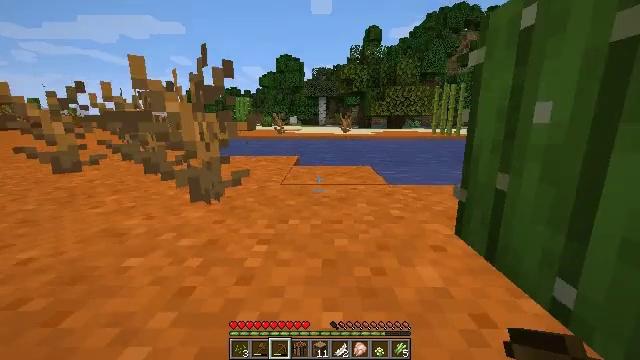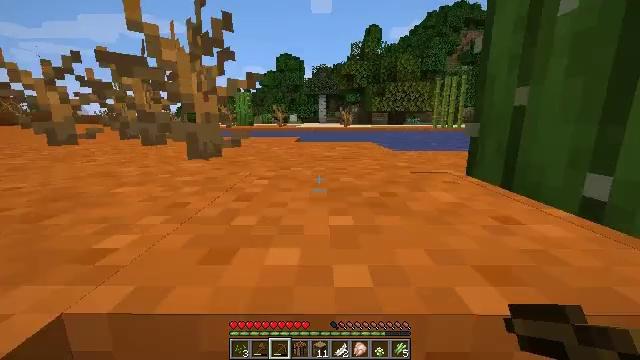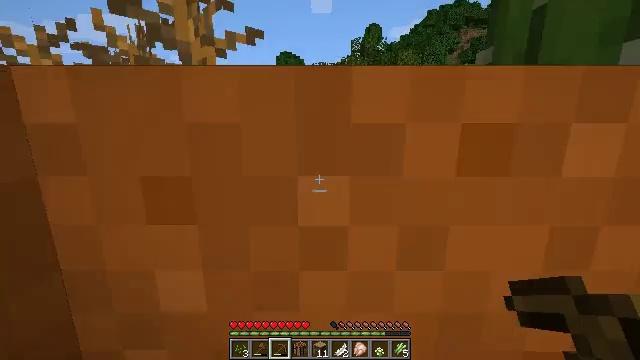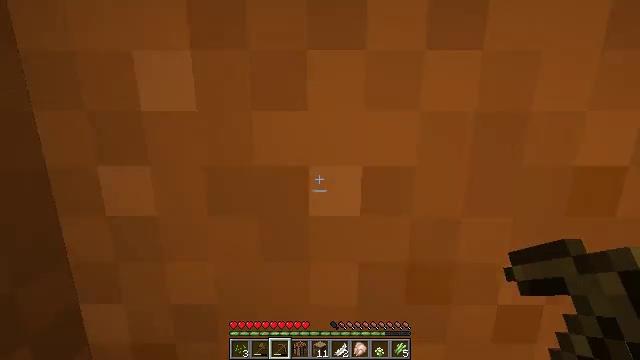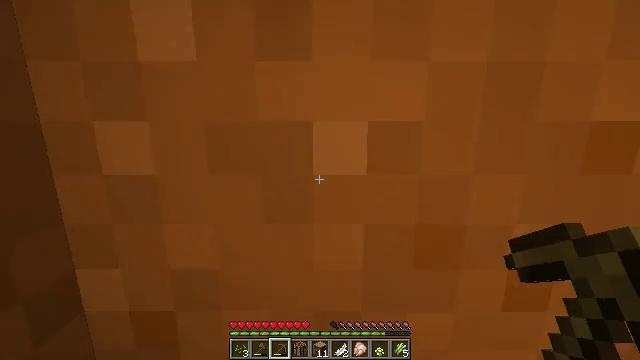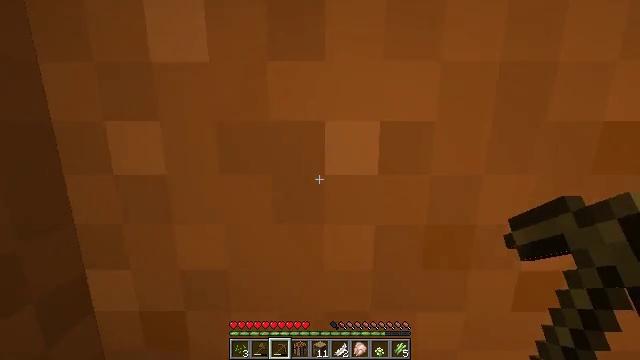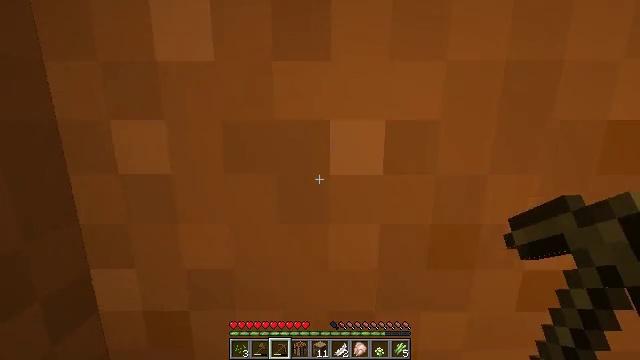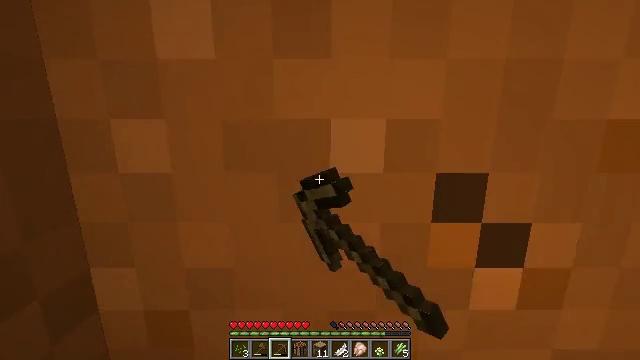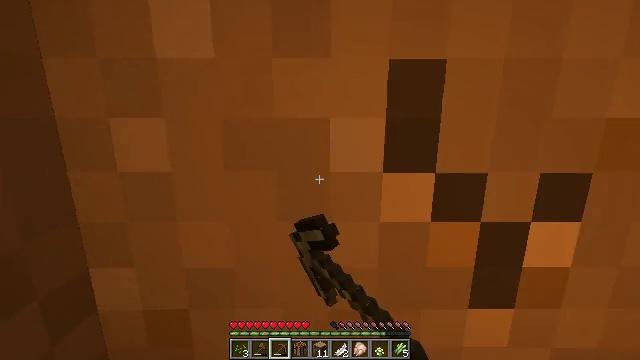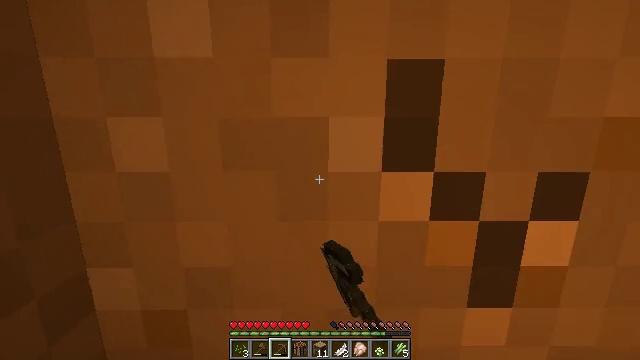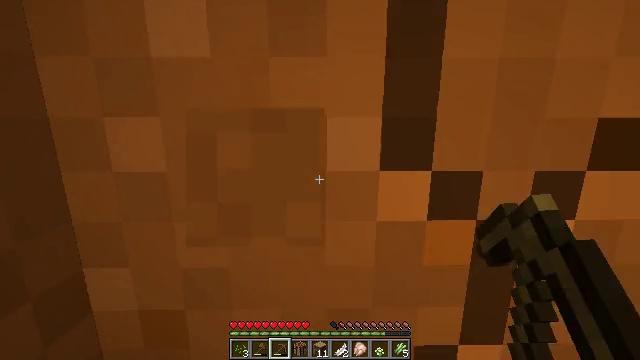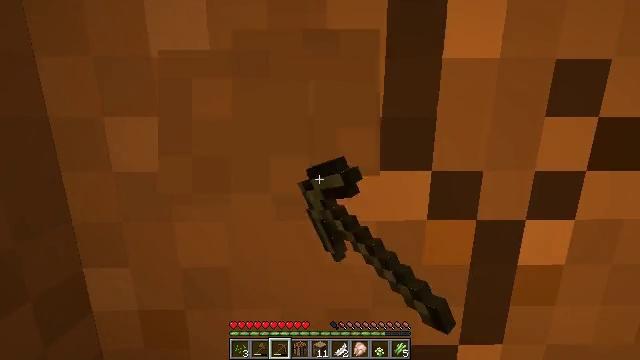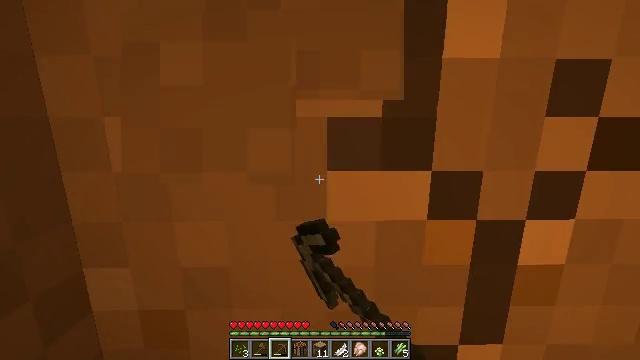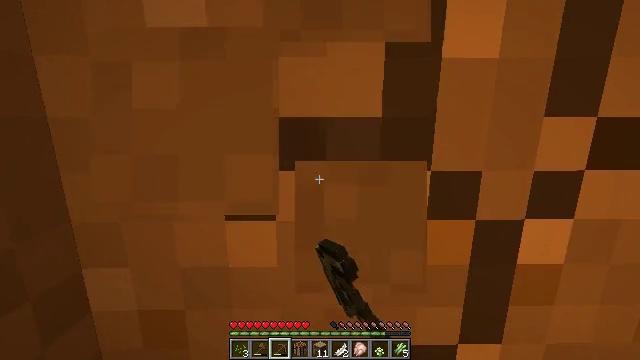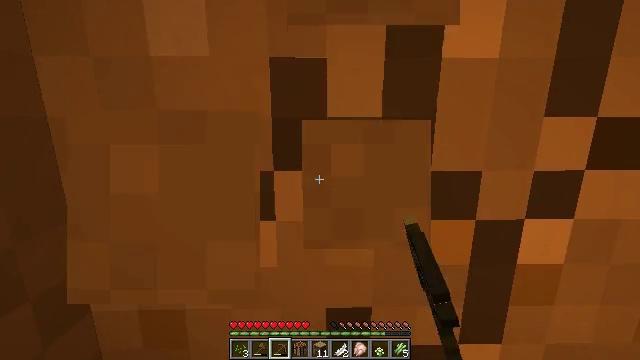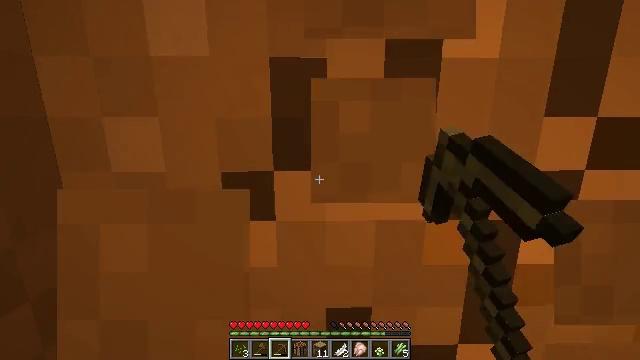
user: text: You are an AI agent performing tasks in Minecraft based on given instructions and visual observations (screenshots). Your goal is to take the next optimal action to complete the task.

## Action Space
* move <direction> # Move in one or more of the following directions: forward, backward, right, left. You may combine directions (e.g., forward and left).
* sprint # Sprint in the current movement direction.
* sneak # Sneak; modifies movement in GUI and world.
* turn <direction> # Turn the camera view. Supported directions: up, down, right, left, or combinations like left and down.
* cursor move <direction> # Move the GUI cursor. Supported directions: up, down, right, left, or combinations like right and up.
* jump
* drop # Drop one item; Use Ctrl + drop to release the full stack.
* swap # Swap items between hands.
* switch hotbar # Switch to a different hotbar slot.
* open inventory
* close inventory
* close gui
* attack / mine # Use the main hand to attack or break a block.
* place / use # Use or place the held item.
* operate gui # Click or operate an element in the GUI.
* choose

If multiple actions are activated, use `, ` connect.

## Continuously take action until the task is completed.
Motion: motion action
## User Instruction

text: Break the red sand block.
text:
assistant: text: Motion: move forward
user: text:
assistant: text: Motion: move forward
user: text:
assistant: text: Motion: move forward
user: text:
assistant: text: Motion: move forward
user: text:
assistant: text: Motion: move forward
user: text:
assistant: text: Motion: move forward, attack / mine
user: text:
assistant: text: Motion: move forward, attack / mine
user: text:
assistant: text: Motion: move forward, attack / mine
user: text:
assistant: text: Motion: attack / mine
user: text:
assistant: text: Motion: attack / mine
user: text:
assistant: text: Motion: attack / mine
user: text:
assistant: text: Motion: attack / mine
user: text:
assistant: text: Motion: attack / mine
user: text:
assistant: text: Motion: attack / mine
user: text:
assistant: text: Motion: attack / mine
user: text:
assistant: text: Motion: attack / mine
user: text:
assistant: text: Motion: attack / mine
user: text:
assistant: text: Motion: attack / mine
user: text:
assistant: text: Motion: attack / mine
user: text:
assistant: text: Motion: attack / mine
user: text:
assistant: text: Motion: attack / mine
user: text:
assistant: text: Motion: attack / mine
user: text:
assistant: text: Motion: attack / mine
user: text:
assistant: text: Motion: attack / mine
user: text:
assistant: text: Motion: attack / mine